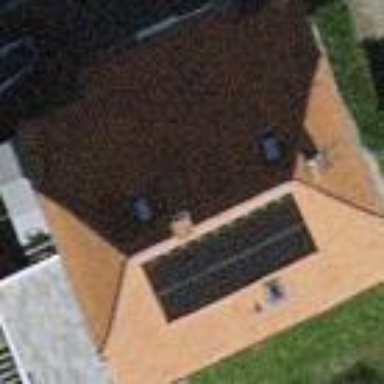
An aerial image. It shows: Half-hipped roof house.